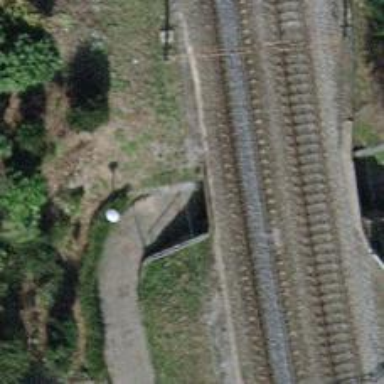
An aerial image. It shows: Tunnel footway.